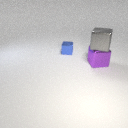
large purple metal cube to the right of small blue metal cube